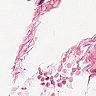
Metastatic tissue present: no